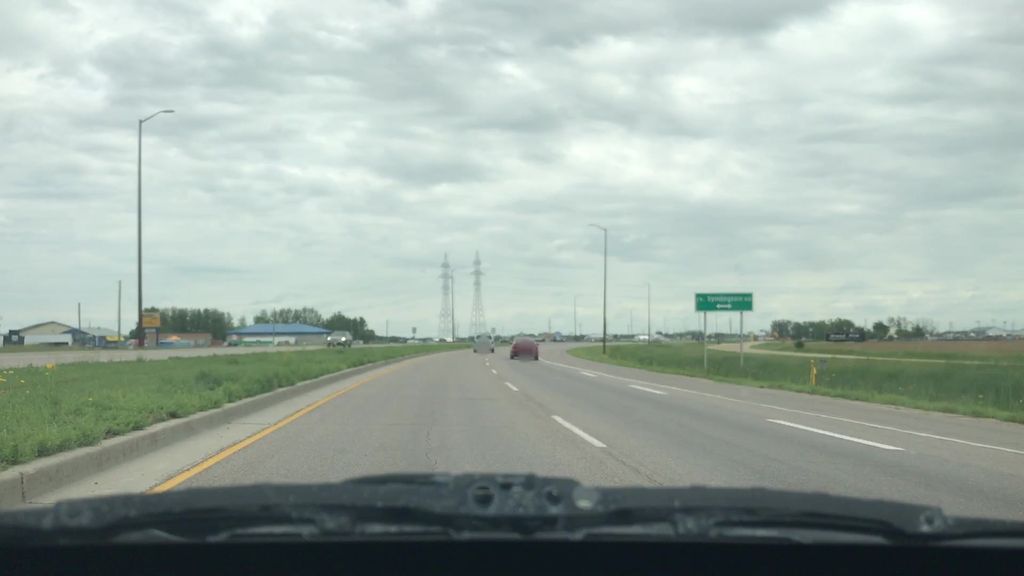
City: winnipeg